Interaction volume radius: 10 \u00c5
Interaction volume height: 20 \u00c5
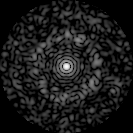
Disorder parameter: 0.8332